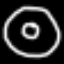
Label: donut